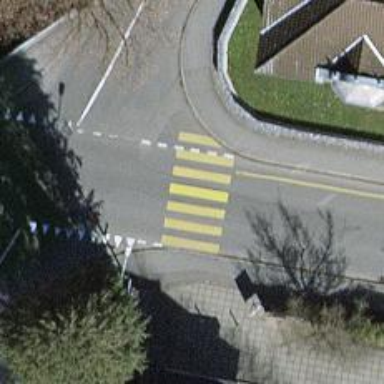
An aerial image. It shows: Uncontrolled zebra crossing on the road.